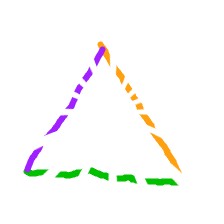
Shape: triangle